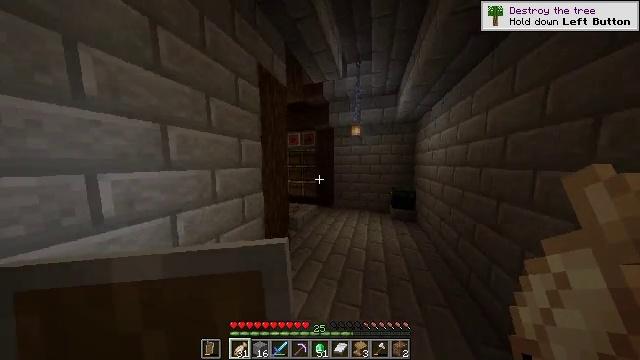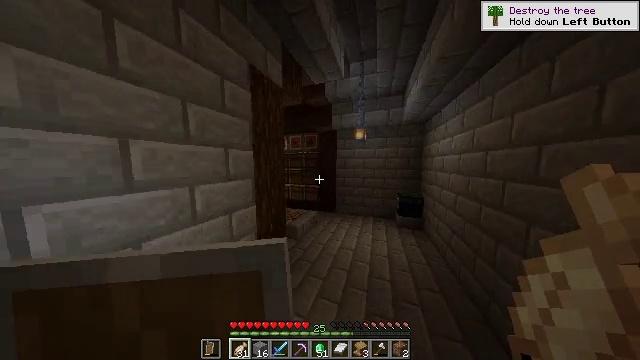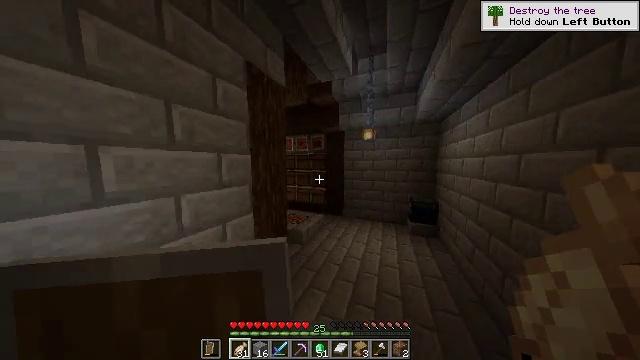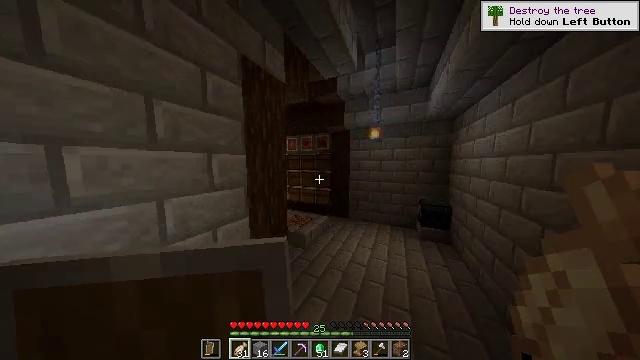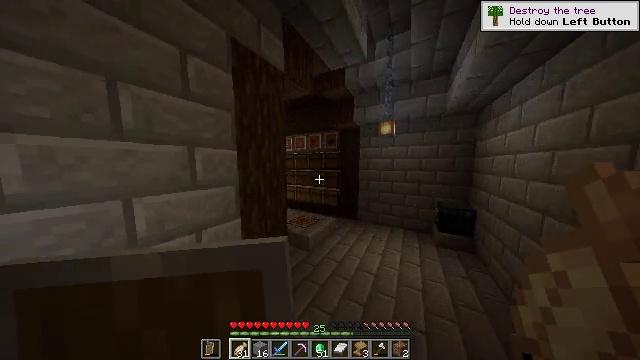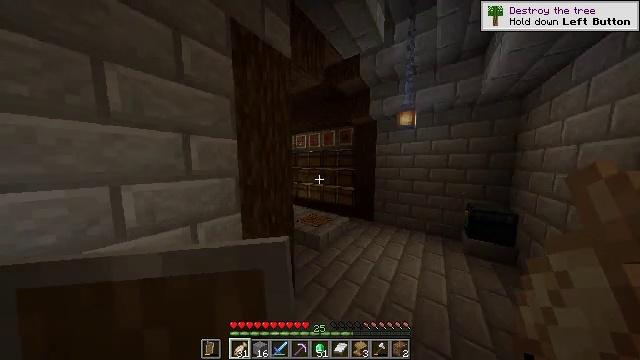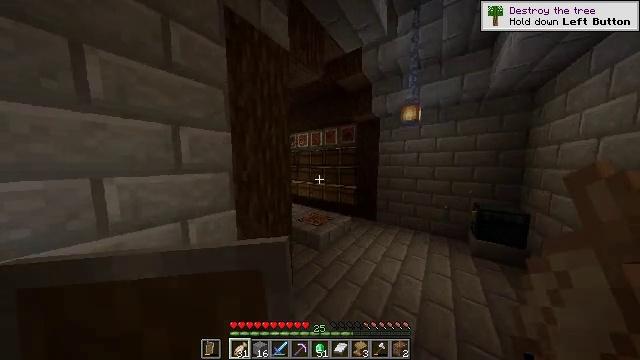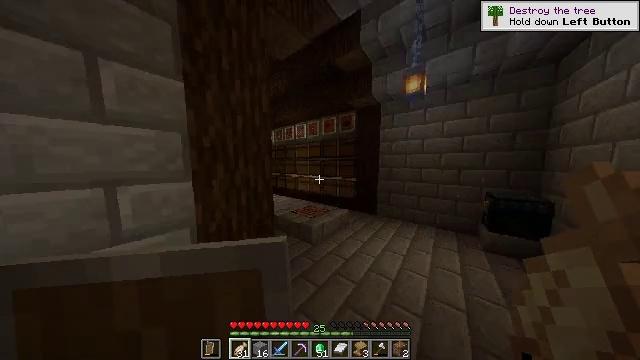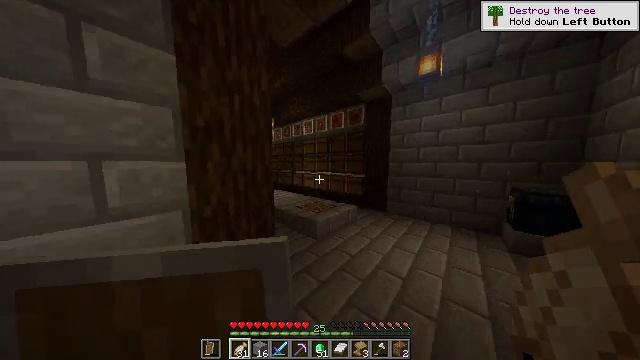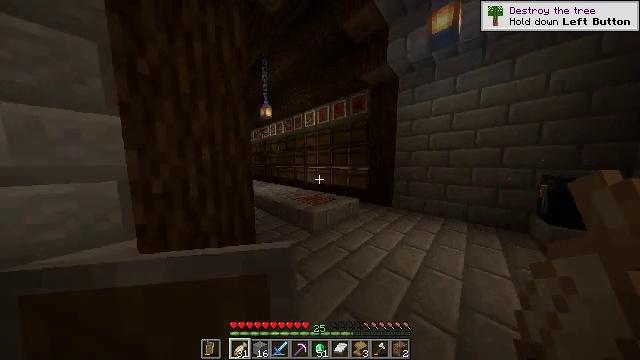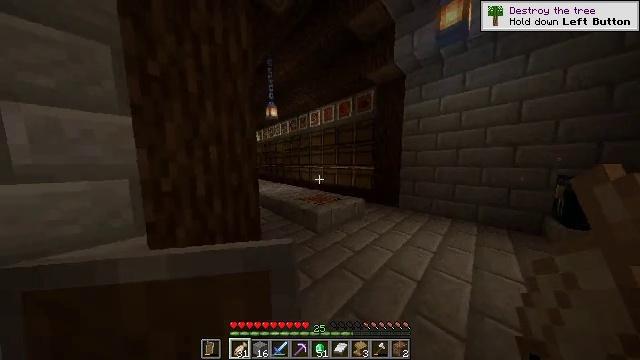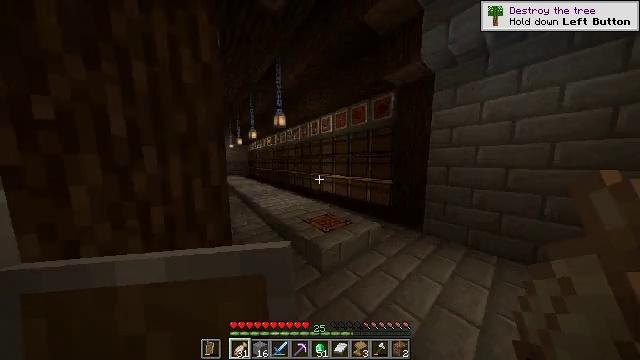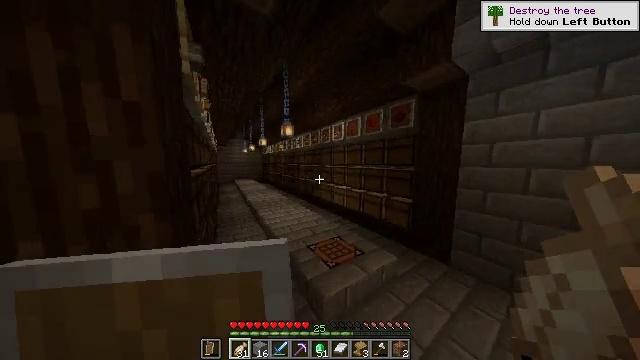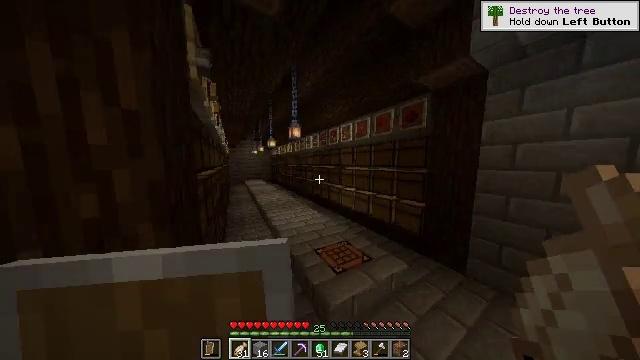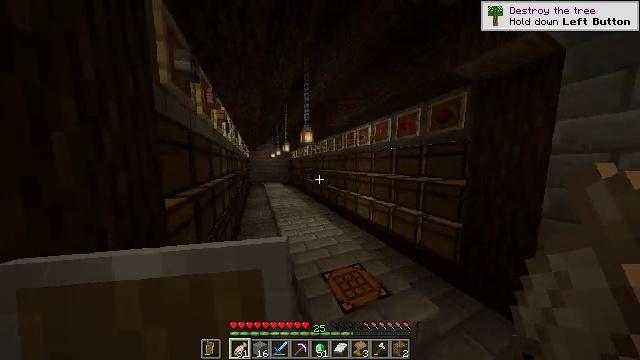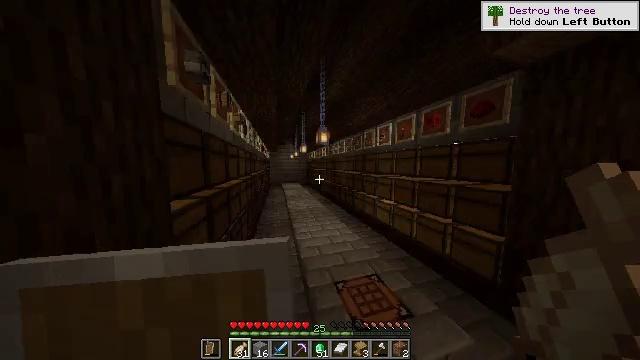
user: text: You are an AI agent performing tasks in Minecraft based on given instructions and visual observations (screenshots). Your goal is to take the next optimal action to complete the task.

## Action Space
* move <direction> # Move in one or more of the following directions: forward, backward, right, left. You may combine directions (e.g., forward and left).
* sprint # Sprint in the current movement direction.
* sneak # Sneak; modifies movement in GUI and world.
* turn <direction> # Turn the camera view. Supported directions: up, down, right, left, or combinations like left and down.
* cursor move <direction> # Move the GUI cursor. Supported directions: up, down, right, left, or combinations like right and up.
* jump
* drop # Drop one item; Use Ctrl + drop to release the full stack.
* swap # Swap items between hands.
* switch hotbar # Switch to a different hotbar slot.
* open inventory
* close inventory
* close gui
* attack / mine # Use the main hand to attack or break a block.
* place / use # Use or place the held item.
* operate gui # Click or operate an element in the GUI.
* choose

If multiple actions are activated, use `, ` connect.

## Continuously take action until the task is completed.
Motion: motion action
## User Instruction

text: Craft a brewing stand.
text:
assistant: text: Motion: move forward and move right, turn left, jump
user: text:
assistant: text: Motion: move forward and move right, turn left, jump
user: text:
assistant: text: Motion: move forward and move right, turn left, jump
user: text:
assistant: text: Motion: move forward and move right, turn left, jump
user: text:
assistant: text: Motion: move forward, turn left, jump
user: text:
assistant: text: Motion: move forward, turn left, jump
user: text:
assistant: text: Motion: move forward, turn left, jump
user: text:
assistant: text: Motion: move forward, turn left, jump
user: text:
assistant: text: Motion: move forward, turn left, jump
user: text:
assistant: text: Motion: move forward, turn left, jump
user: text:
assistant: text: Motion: move forward, turn left, jump
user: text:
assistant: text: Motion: move forward, turn left, jump
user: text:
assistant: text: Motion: move forward, turn left, jump
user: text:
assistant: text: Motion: move forward, turn left, jump
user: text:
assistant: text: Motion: move forward, turn left, jump
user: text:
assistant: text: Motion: move forward, turn left, jump
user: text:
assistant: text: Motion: move forward, turn left, jump
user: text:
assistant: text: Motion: move forward, turn left
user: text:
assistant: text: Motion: move forward, turn left
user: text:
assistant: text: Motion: move forward, turn left
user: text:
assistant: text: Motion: move forward
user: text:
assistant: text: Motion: move forward
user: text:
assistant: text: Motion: move forward
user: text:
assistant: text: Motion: move forward
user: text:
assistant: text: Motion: move forward
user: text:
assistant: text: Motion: move forward
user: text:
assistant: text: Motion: move forward
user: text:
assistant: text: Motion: move forward
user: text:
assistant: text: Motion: move forward
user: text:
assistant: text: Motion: move forward